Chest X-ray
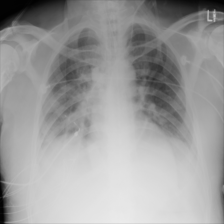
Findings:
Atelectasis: negative
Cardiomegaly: negative
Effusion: negative
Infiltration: negative
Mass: negative
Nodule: negative
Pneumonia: negative
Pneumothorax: negative
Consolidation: negative
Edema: negative
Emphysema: negative
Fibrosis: negative
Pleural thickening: negative
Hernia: negative